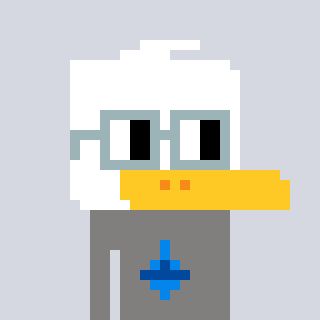
a pixel art character with square dark gray glasses, a duck-shaped head and a bluegrey-colored body on a cool background